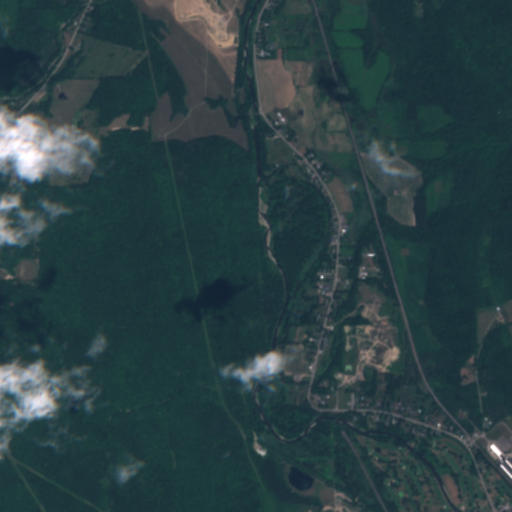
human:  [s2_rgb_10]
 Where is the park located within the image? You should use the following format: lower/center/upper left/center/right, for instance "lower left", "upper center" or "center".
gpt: The park is located in the lower right of the image.
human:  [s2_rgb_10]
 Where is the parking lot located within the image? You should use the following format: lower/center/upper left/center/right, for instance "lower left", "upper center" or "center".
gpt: The parking lot is located in the lower right of the image.
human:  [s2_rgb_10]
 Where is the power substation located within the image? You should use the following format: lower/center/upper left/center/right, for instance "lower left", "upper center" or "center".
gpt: The power substation is located in the lower right of the image.
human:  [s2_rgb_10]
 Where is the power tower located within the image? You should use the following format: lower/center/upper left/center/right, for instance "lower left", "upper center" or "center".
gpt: There is no power tower in the image.